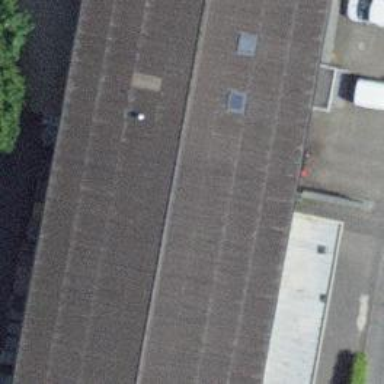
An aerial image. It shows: Industrial building.